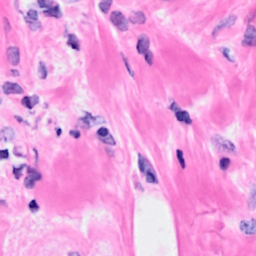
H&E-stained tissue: Breast